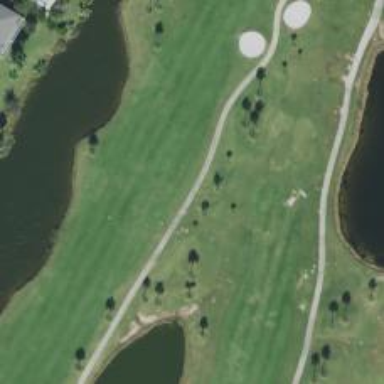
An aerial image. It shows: Pathway for golfing.